Interaction volume radius: 5 \u00c5
Interaction volume height: 30 \u00c5
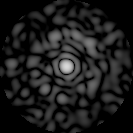
Disorder parameter: 0.8004